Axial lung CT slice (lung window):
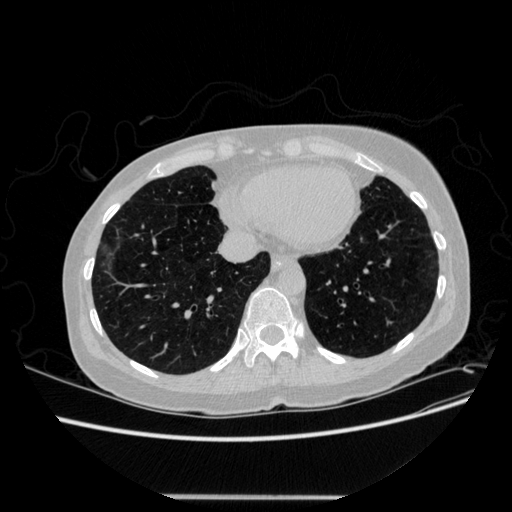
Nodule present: no